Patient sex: M
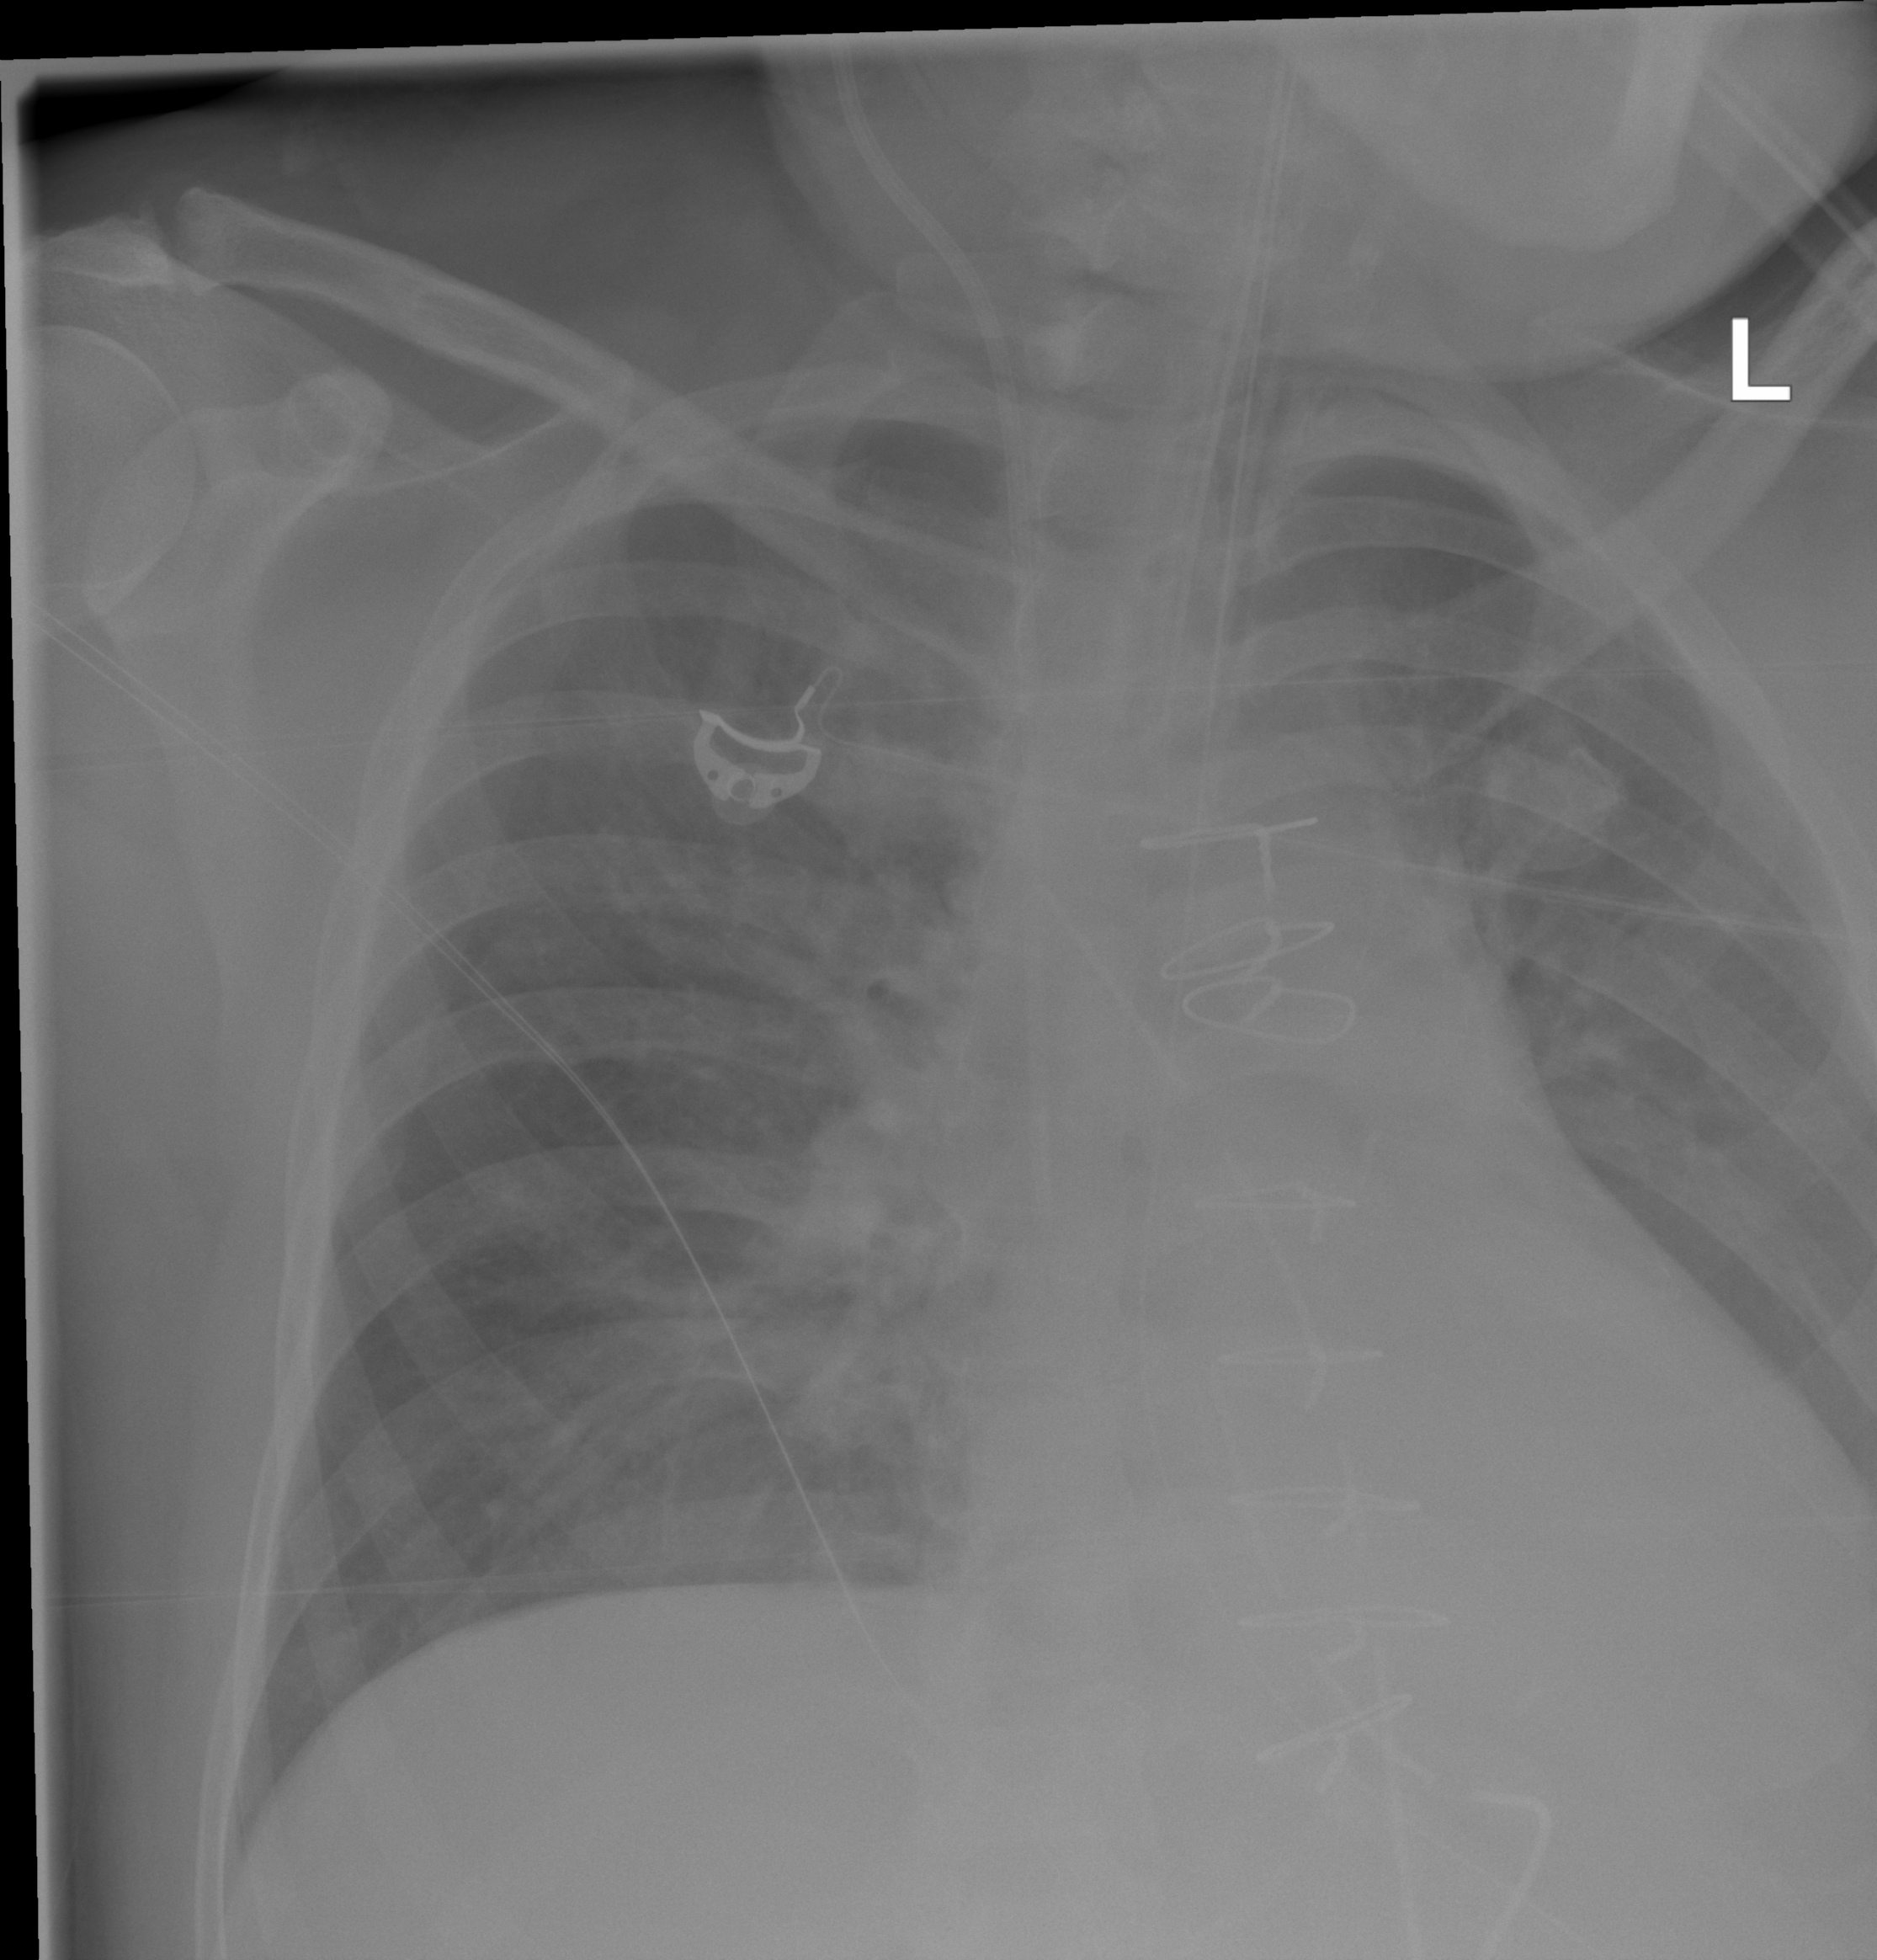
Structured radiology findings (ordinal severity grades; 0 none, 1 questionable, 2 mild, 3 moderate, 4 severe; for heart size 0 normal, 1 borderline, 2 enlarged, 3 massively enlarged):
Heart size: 0
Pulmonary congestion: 0
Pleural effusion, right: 0
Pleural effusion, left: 0
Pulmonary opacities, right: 2
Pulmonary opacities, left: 0
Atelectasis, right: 2
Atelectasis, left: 0